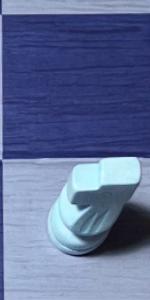
Label: Knight_White